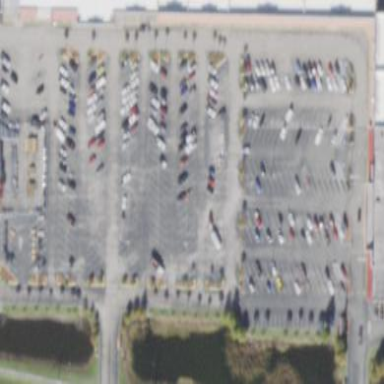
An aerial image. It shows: Parking area with surface.